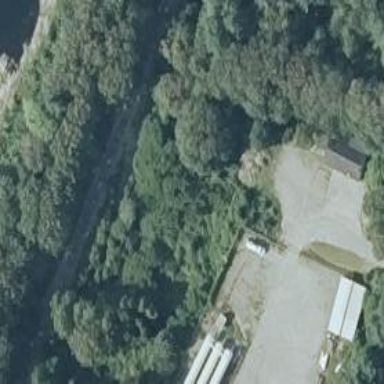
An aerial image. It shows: Abandoned railway.